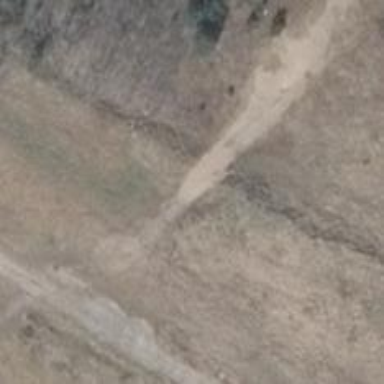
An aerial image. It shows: Sandy track road with grade4 tracktype.